Fundus camera: canon
Shooting center: optic_disc
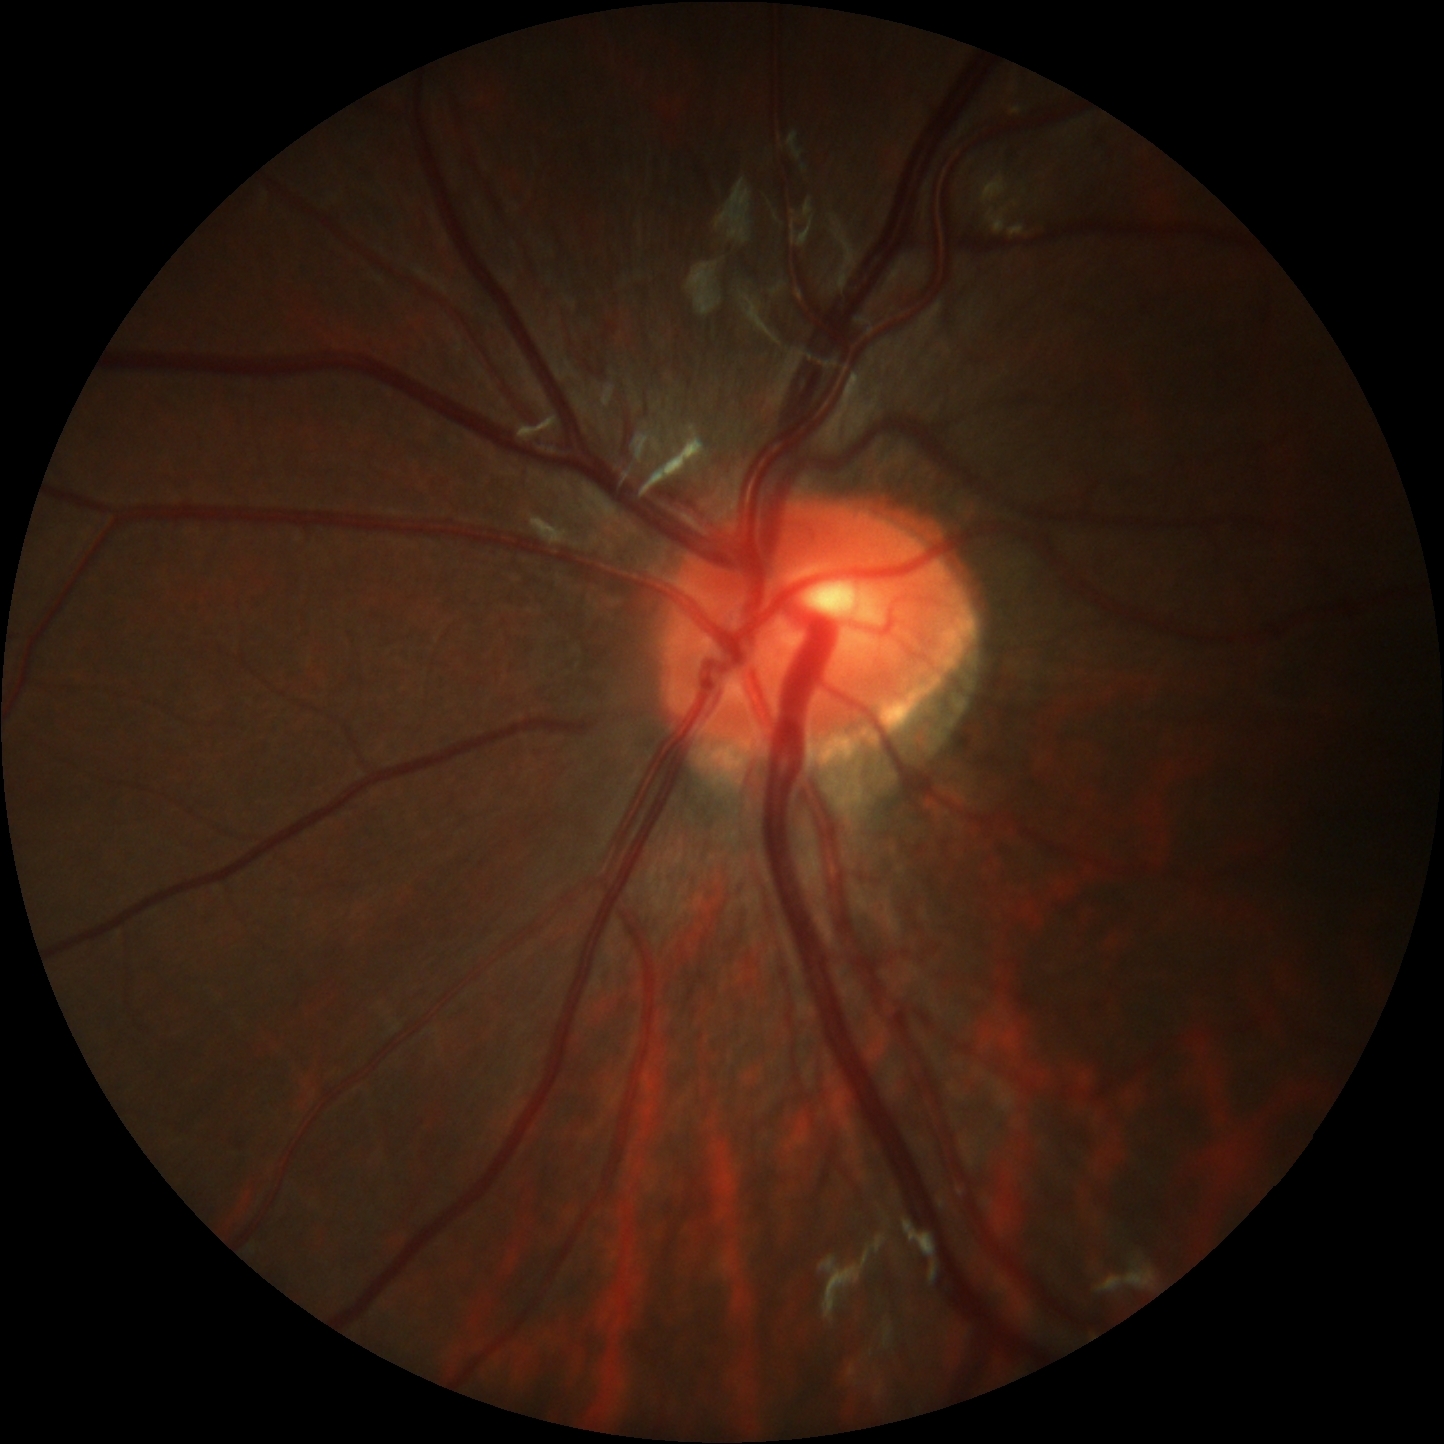
Pathologic myopia: no
Patchy retinal atrophy: present
Retinal detachment: absent